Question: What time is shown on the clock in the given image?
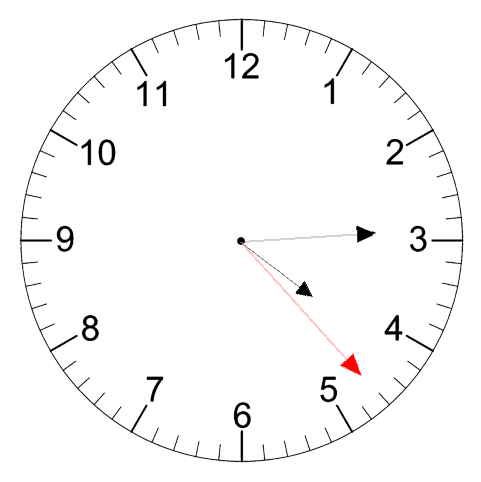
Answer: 04:14:23